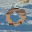
Label: 0